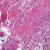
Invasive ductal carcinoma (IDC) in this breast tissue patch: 0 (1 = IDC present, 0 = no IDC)